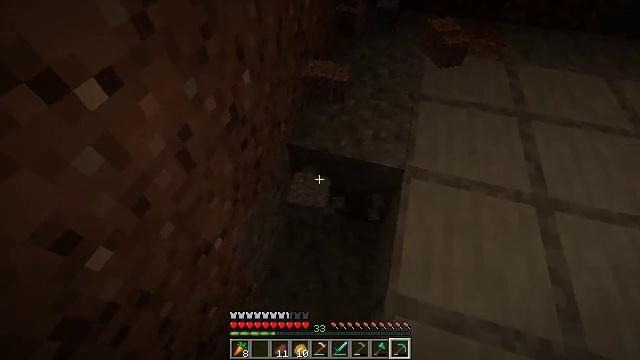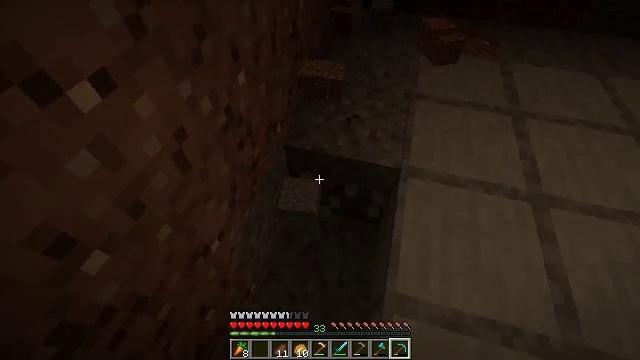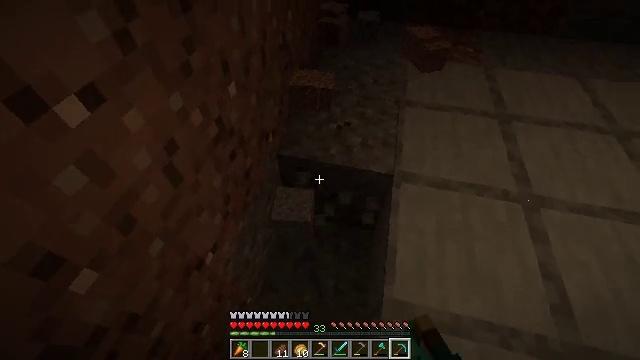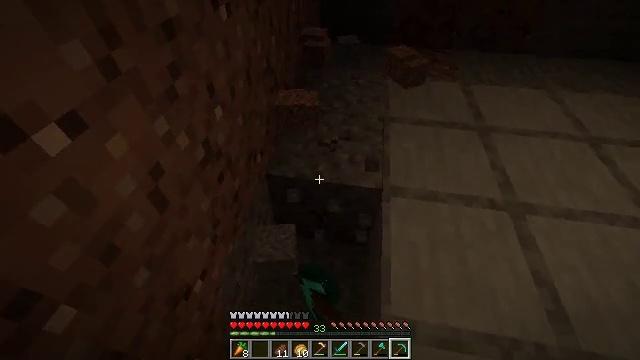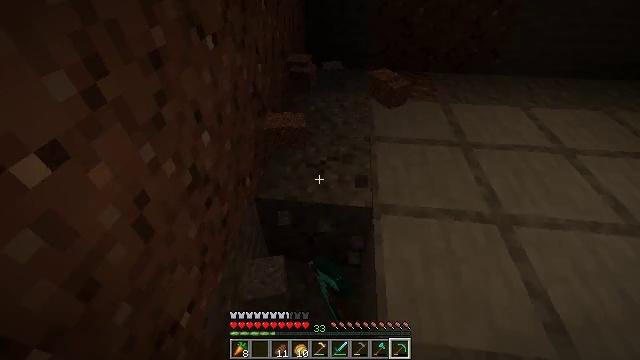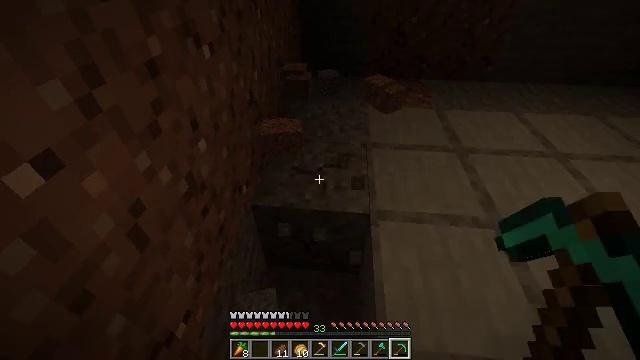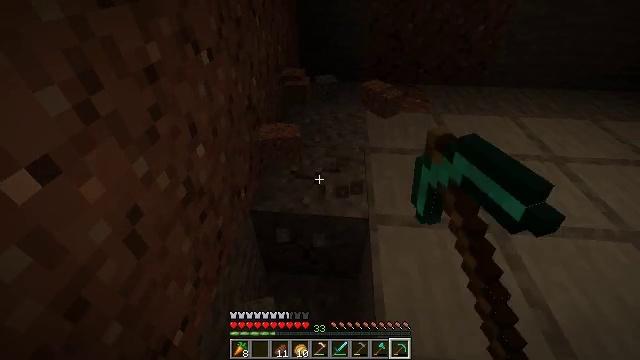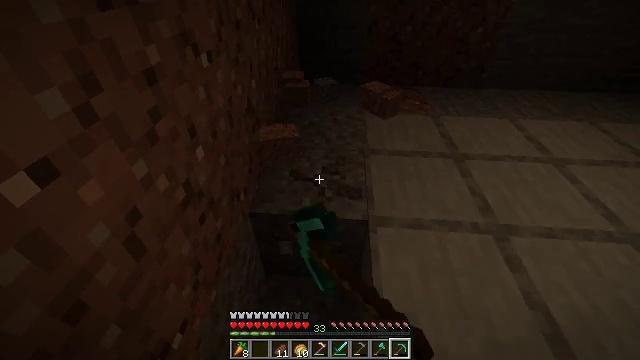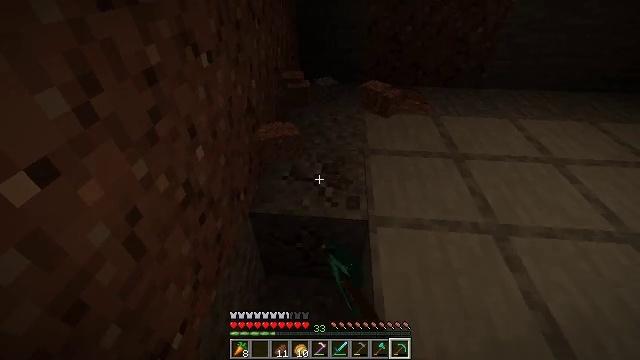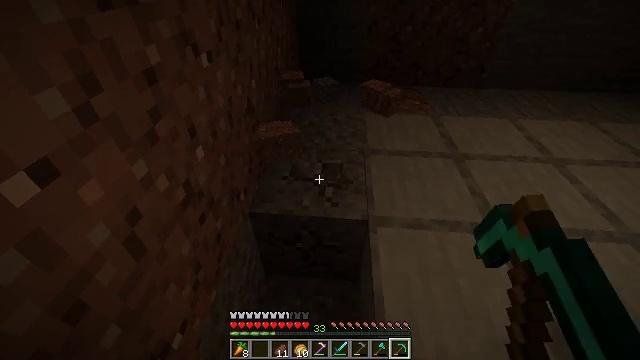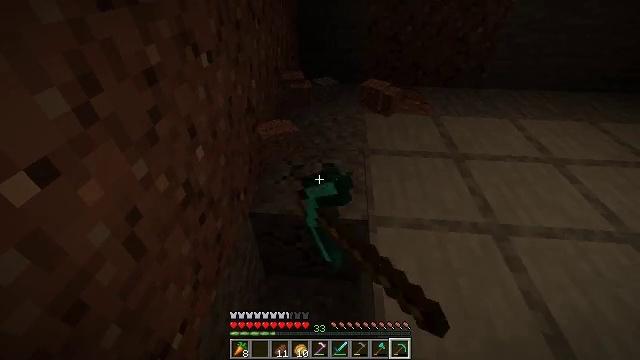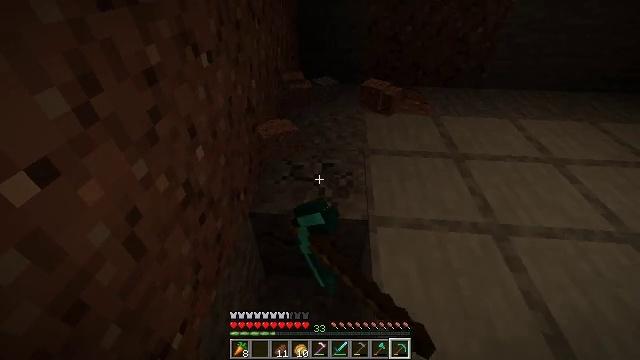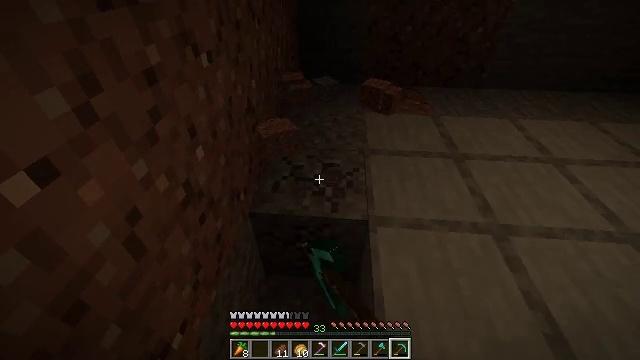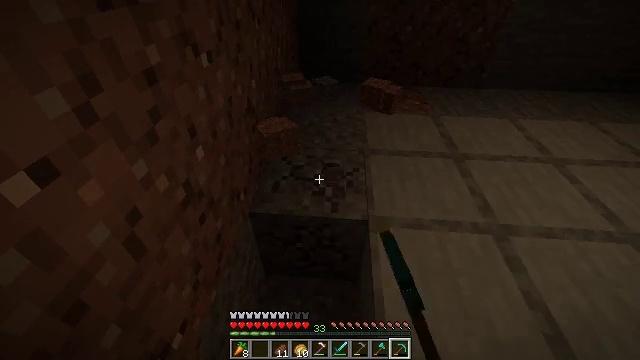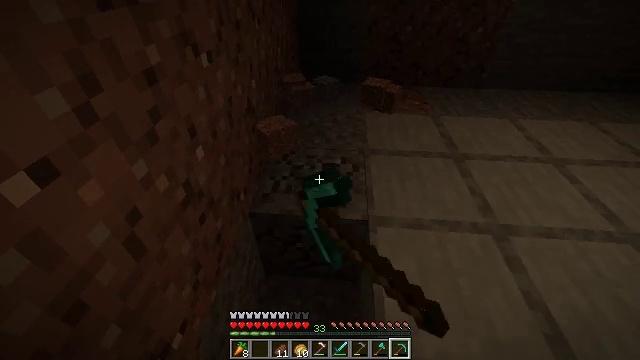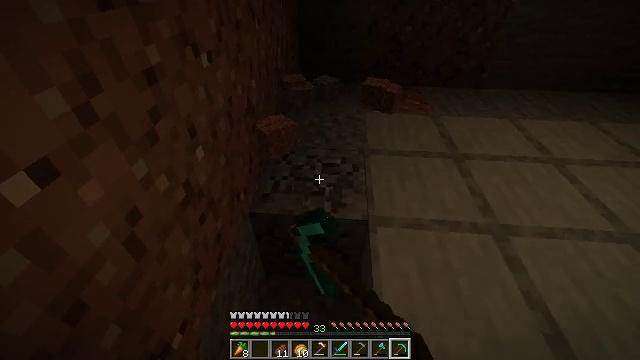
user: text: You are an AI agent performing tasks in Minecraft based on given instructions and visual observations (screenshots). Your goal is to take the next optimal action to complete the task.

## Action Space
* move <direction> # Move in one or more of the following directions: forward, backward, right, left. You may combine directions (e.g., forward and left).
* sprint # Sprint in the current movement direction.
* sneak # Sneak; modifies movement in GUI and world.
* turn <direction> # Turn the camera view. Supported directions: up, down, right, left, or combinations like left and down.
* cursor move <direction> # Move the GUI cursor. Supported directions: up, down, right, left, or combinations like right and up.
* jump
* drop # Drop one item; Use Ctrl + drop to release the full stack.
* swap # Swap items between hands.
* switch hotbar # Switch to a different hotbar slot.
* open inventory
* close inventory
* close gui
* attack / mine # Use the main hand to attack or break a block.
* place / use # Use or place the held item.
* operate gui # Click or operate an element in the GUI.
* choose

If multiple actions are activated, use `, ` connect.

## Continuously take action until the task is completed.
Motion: motion action
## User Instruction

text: Collect gravel for your inventory.
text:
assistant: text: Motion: turn right, attack / mine
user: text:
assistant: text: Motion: turn right and up, attack / mine
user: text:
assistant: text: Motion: turn right and up, attack / mine
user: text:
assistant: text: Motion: turn right and up, attack / mine
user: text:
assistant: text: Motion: turn up, attack / mine
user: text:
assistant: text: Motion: turn up, attack / mine
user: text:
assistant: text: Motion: attack / mine
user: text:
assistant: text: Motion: attack / mine
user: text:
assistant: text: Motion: attack / mine
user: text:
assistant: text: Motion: attack / mine
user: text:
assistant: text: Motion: attack / mine
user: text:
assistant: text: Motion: attack / mine
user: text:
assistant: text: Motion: attack / mine
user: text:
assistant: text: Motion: attack / mine
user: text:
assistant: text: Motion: attack / mine
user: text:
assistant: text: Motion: move forward, attack / mine
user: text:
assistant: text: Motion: move forward, attack / mine
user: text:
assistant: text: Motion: move forward, attack / mine
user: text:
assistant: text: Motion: move forward, attack / mine
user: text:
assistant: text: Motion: attack / mine
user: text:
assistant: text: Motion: turn up, attack / mine
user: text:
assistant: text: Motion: turn up, attack / mine
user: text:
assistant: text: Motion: attack / mine
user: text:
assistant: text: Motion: attack / mine
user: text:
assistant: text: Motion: attack / mine
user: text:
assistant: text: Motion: attack / mine
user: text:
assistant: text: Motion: attack / mine
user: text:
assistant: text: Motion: attack / mine
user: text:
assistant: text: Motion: turn up, attack / mine
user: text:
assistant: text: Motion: turn up, attack / mine